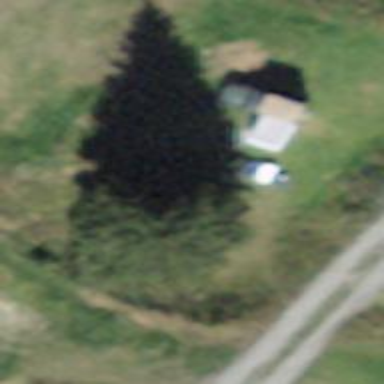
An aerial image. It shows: Needle-leaved tree in natural setting.